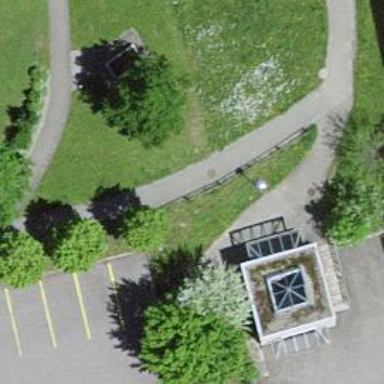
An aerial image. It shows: Sidewalk along the footway.